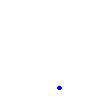
Particle: pion